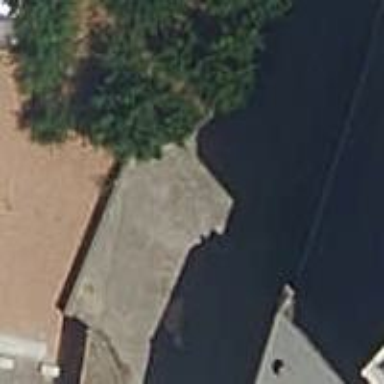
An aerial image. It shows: Retaining wall.